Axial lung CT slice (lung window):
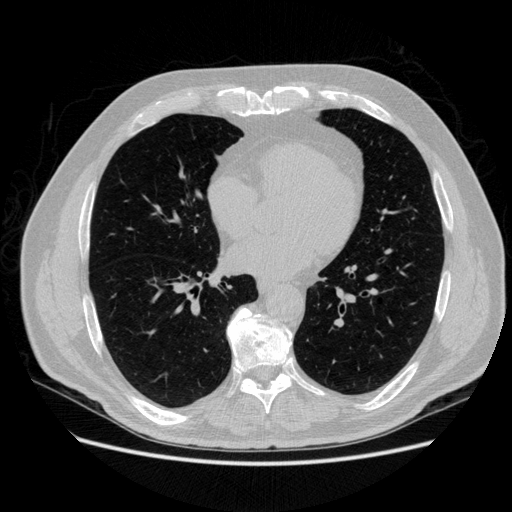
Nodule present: no